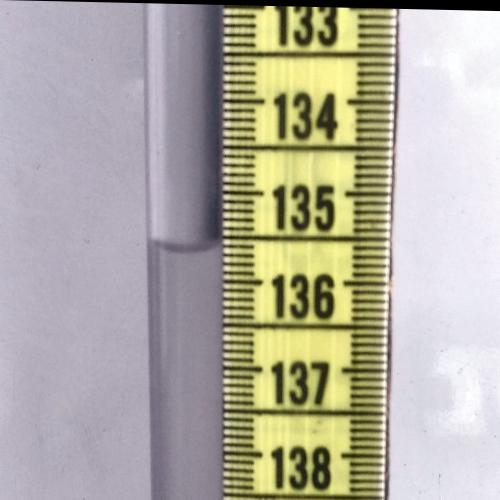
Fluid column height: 135.6 cm